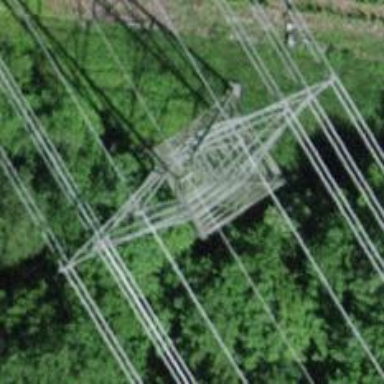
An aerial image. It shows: Towering power structure.